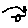
Label: car